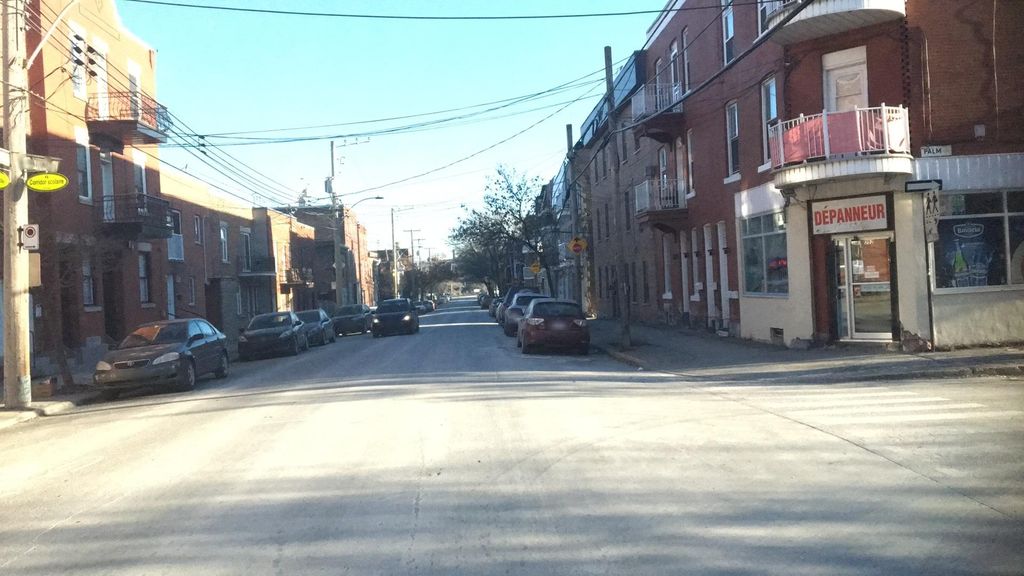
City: montreal